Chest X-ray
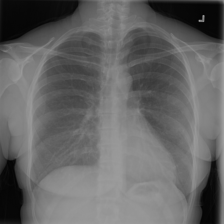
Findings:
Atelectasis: negative
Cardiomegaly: negative
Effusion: negative
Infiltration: negative
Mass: negative
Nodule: negative
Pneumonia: negative
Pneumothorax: negative
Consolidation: negative
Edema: negative
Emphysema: negative
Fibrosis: negative
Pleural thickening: negative
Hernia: negative